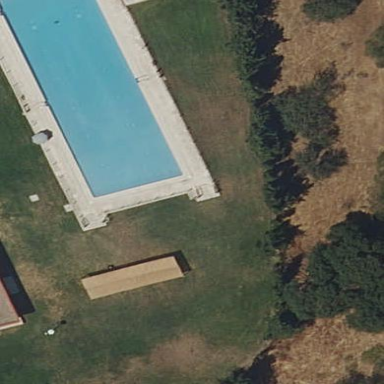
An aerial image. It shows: Swimming pool located in leisure land.